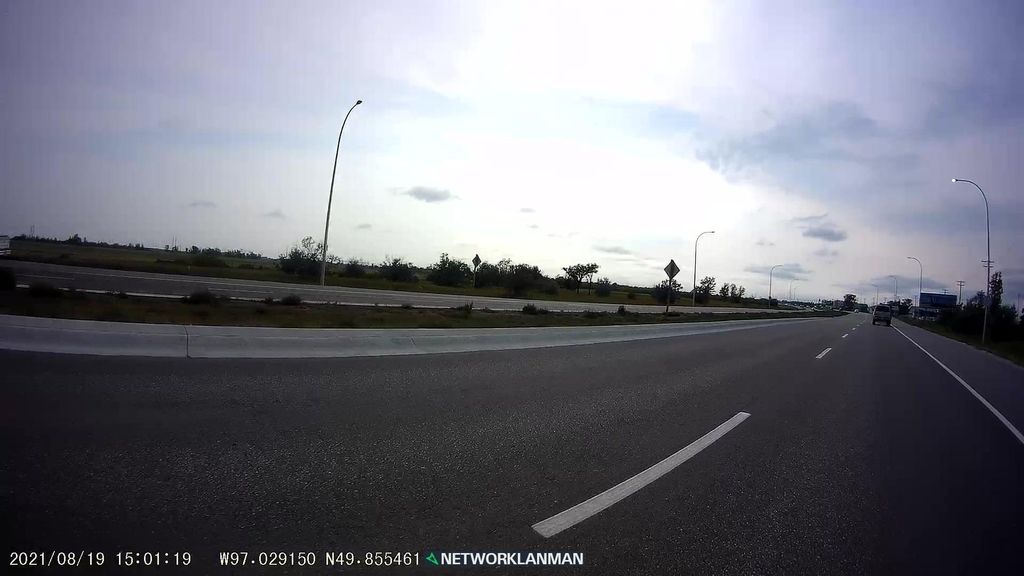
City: winnipeg